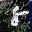
Label: 8